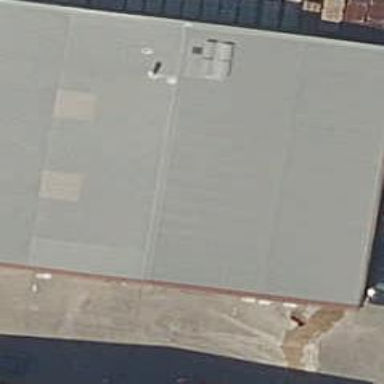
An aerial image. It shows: Industrial building.